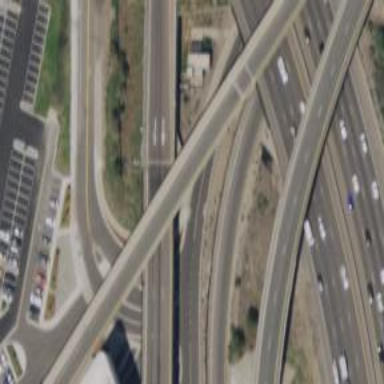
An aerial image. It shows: Viaduct bridge over secondary link road.